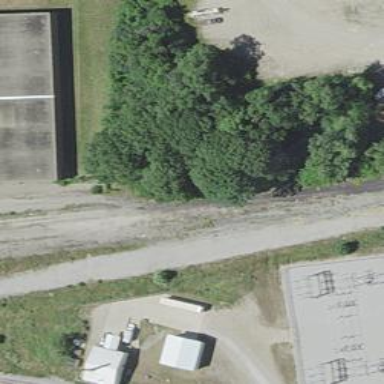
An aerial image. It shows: Siding service facility.